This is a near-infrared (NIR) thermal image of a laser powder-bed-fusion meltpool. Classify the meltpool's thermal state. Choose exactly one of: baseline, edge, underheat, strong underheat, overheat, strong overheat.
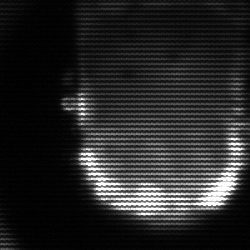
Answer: baseline